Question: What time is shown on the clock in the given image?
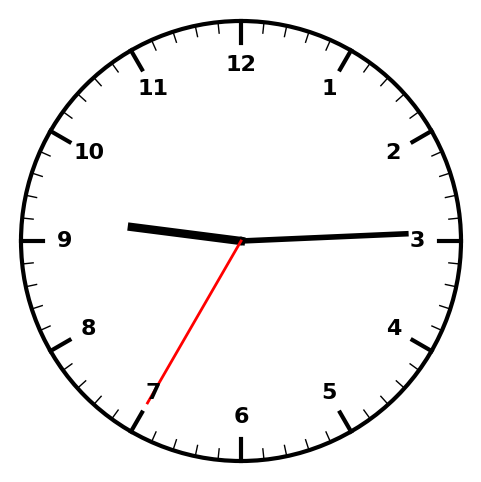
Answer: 09:14:35